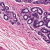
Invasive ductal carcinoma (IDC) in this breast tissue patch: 0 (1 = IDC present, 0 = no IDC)